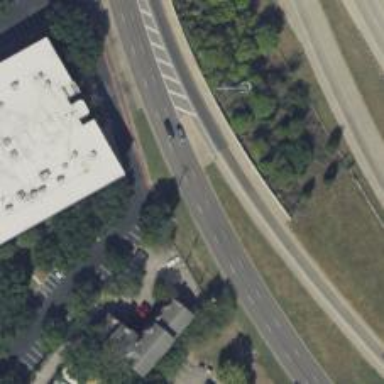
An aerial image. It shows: Secondary road with asphalt surface and frontage road.